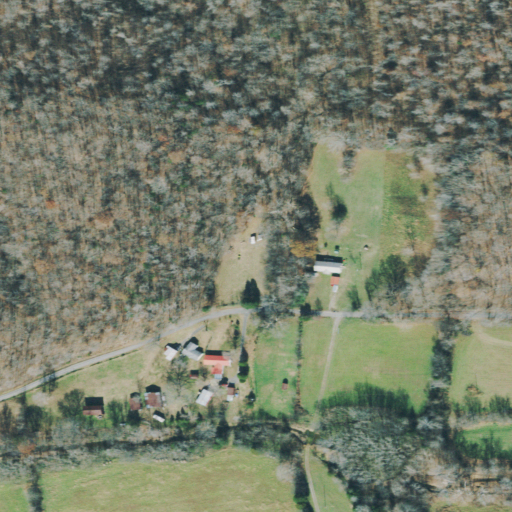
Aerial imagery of valley in Tennessee named Hogpen Hollow containing deciduous forest, pasture, open development, and mixed forest